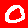
Digit: 0